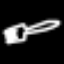
Label: fork